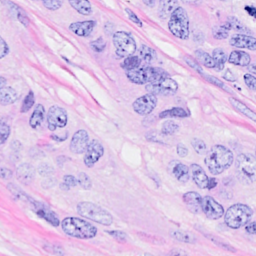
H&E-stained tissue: Breast